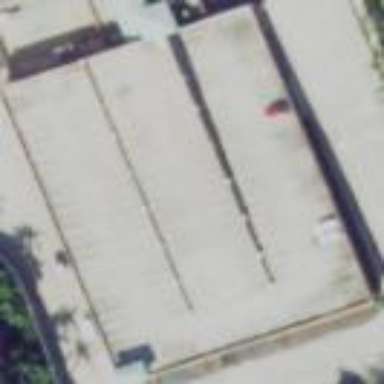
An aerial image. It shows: Parking garage.